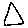
Label: triangle